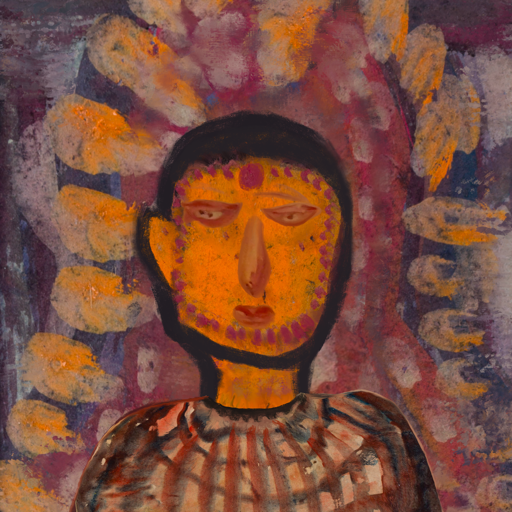
Background: Doll, Head And Neck Front: Doll, Face Front: Pious_Lady, Bust: Orphan, Hair Front: Blank, Head Accessory: Blank, Second Necklace: Blank, Necklace: Blank, Baby: Blank